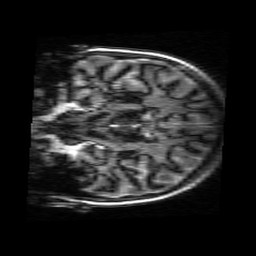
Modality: MP2RAGE
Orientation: coronal
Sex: male
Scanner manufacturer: siemens
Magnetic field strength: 3 T
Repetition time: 5 s
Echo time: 0.00355 s